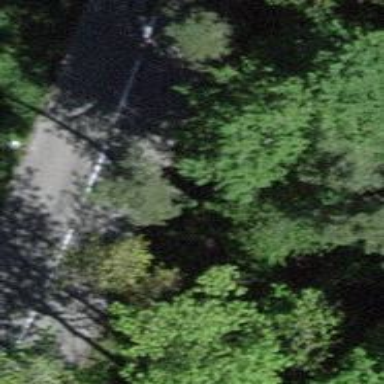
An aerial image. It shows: Tertiary road.